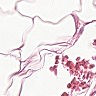
Metastatic tissue present: no